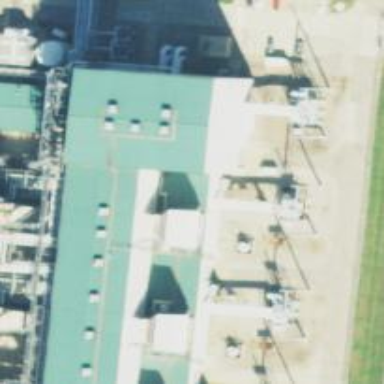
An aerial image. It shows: Gas turbine generator.